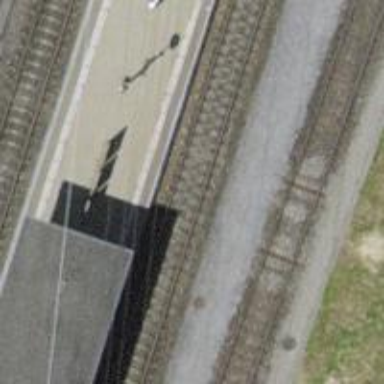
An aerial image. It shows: Platform edge at railway station.